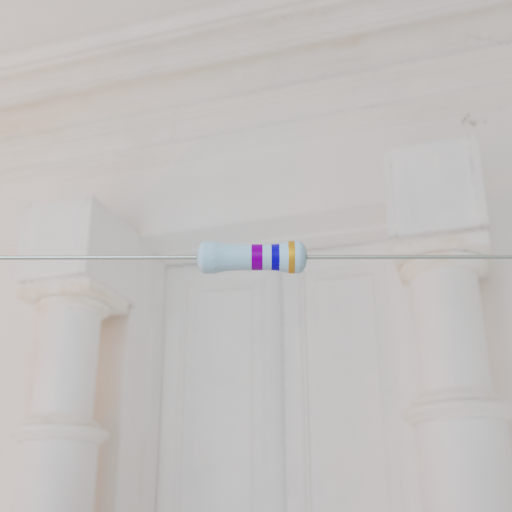
Resistor colour bands (in order): violet, blue, gold